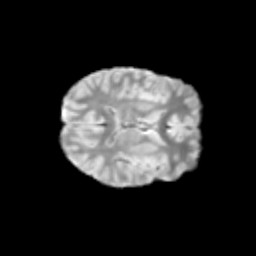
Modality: T2w
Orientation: axial
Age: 11
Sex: female
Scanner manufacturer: siemens
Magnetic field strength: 3 T
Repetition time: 3.8 s
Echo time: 0.07 s